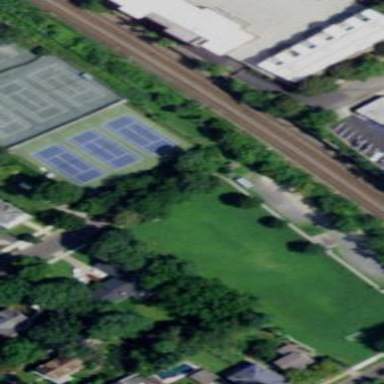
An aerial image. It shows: Recreation ground.